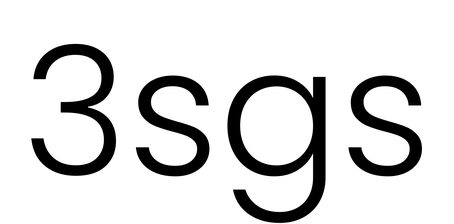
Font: Poppins-Light